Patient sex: F
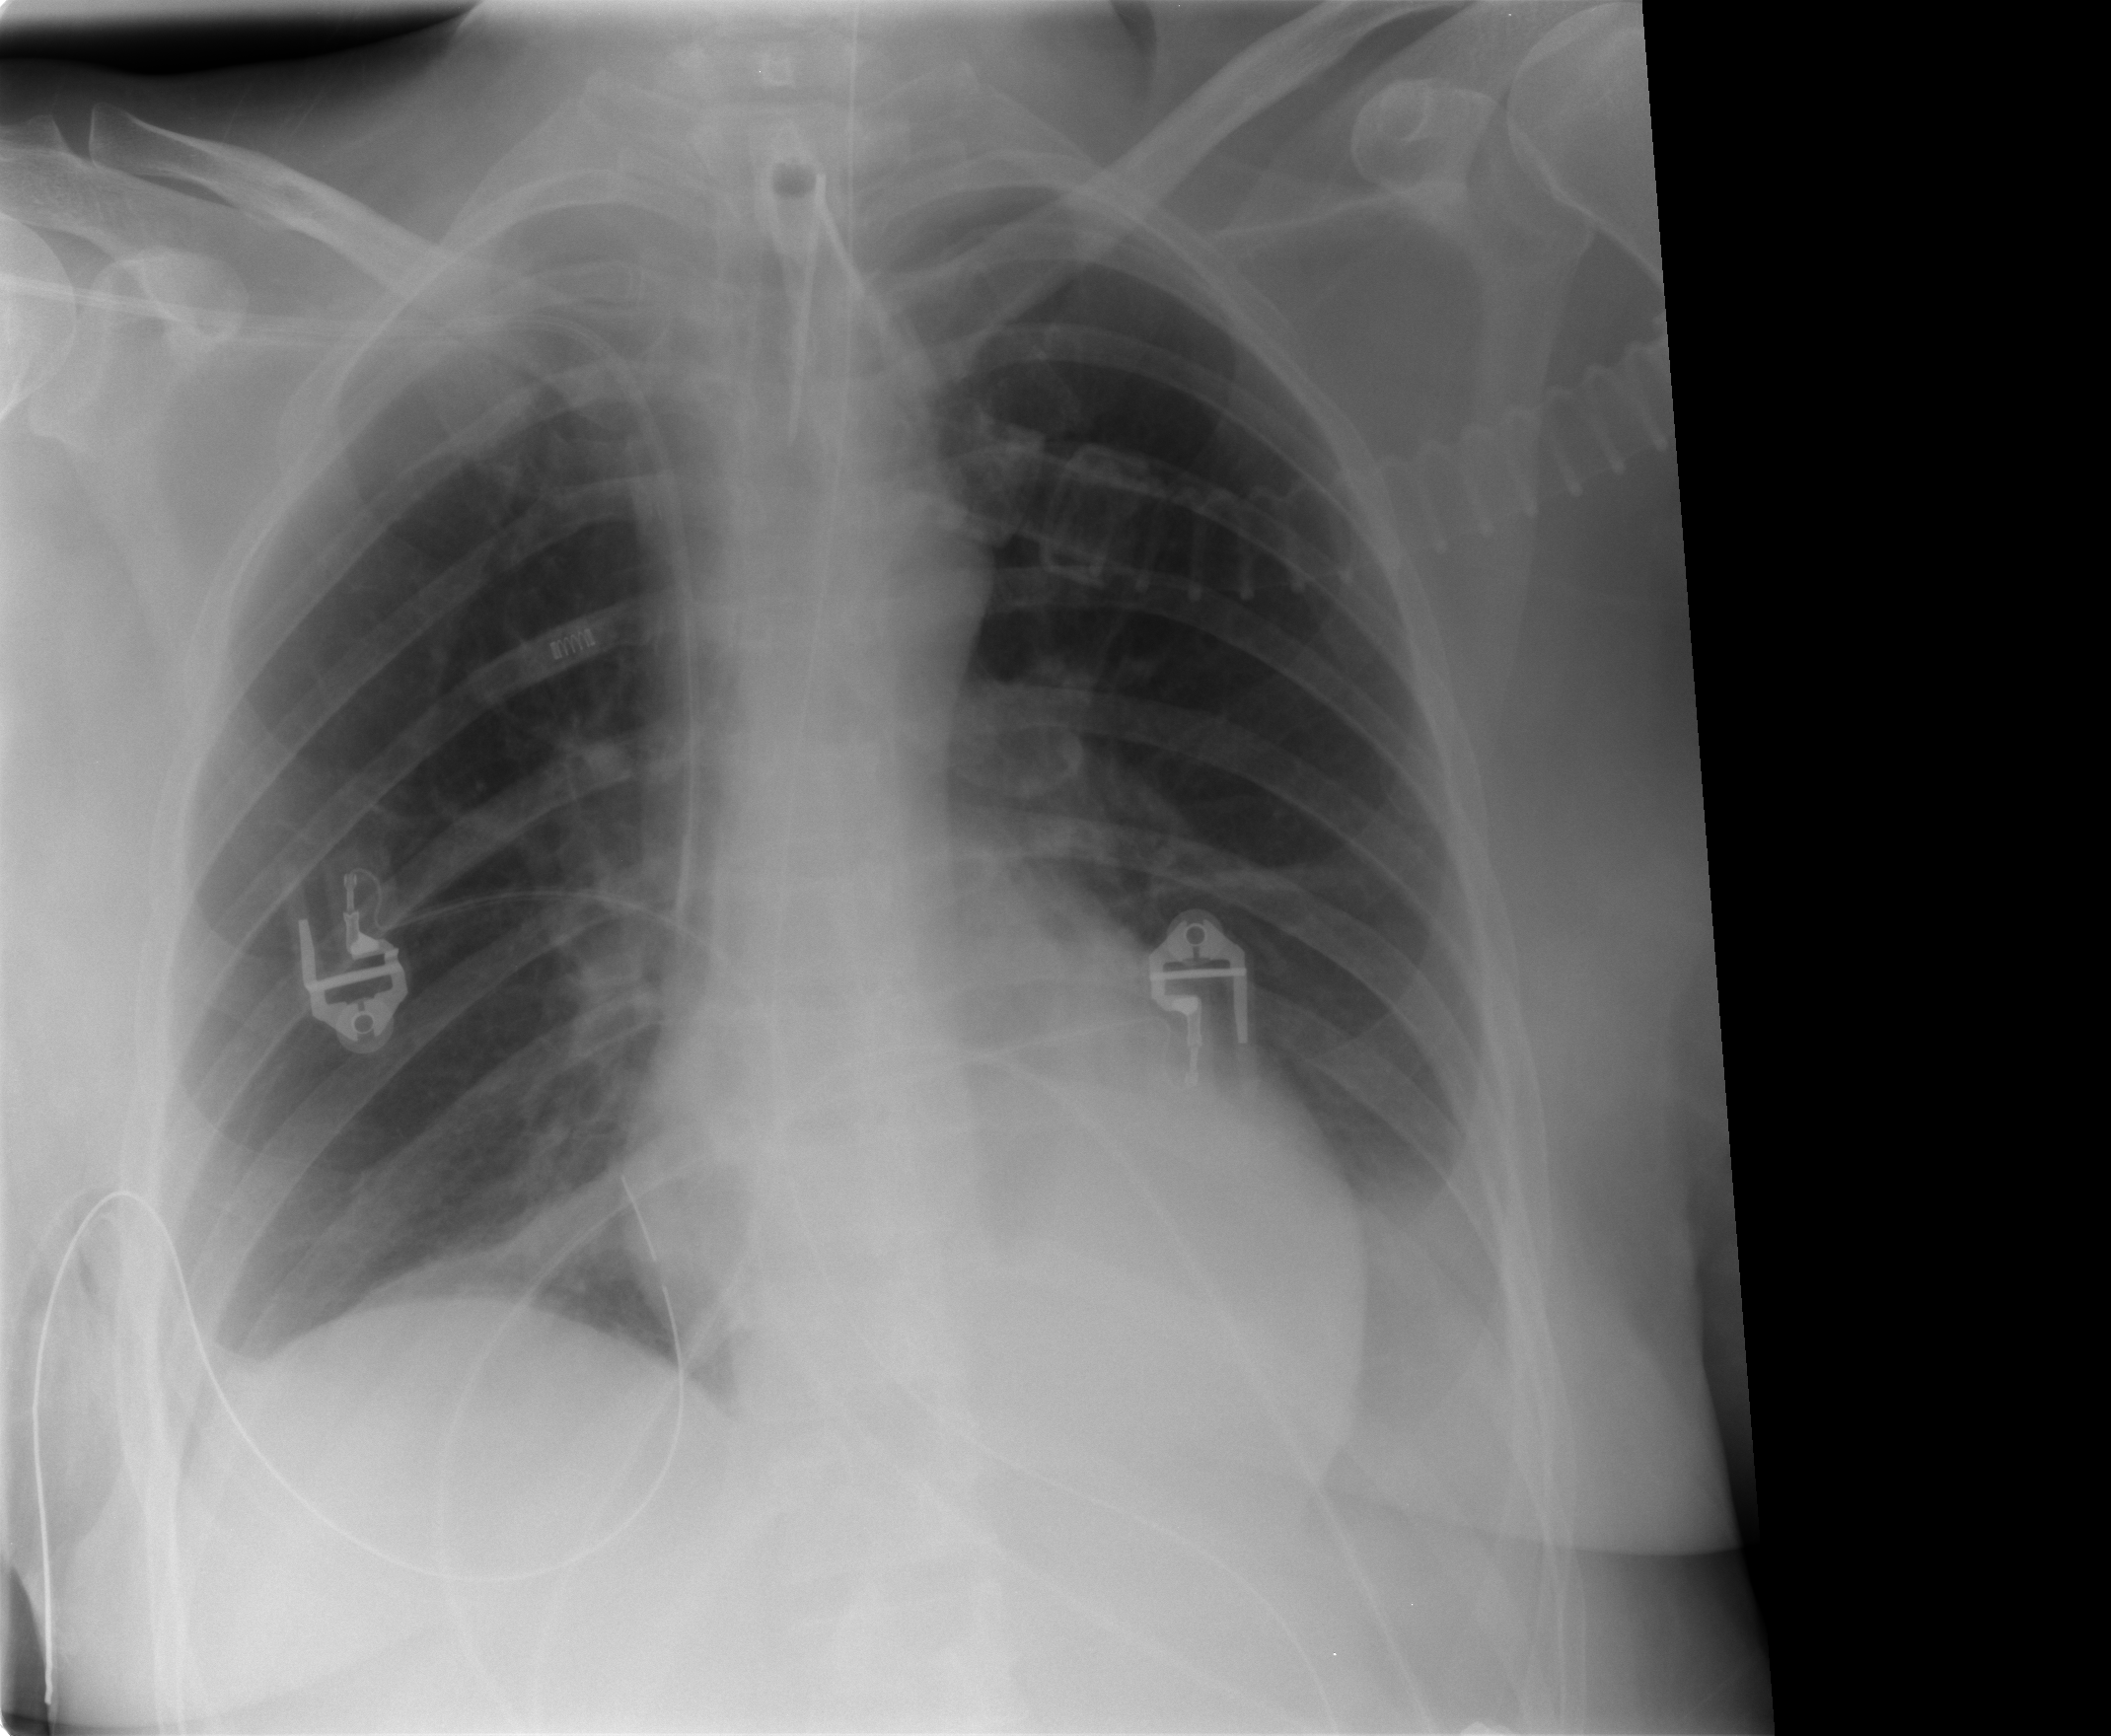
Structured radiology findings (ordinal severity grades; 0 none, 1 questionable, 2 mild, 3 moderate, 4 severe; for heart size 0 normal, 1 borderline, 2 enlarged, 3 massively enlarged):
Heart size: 0
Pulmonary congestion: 0
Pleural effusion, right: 0
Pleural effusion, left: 2
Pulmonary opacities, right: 0
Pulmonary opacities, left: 0
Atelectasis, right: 2
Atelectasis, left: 0